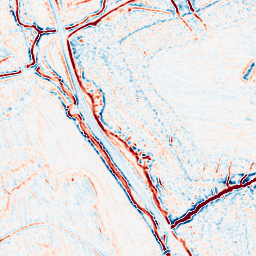
Category: multiscale
Decomposition family: log
Decomposition parameters: sigma: 1
Upsampling method: bilinear
Upsampling parameters: scale: 4
Upsampling scale: 4